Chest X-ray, PA view. Patient: 63 years old, sex M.
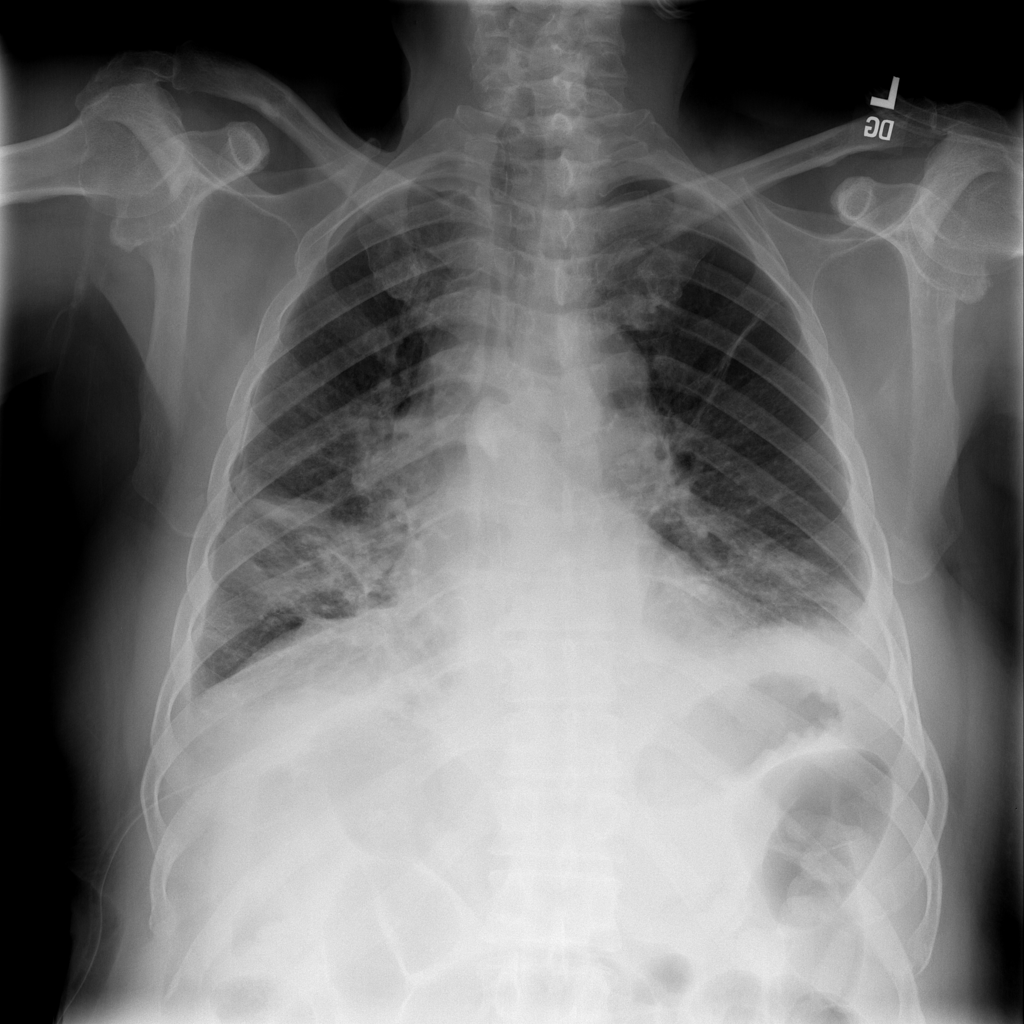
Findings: Atelectasis, Effusion, Pneumonia, Pneumothorax